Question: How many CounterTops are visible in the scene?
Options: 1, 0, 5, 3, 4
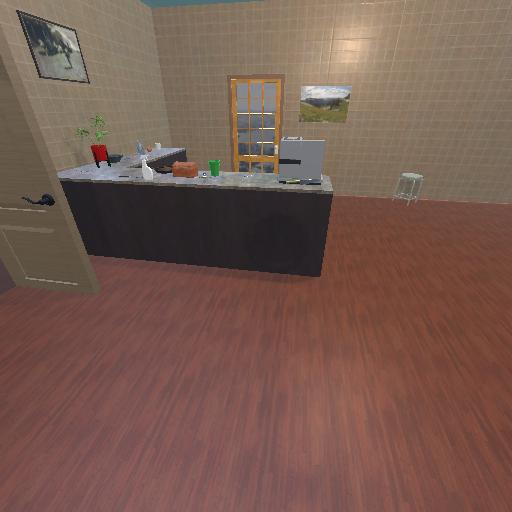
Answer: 1